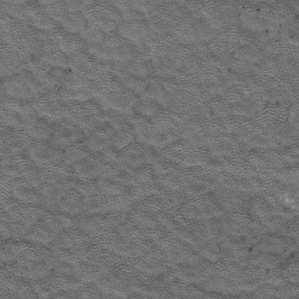
Label: frost